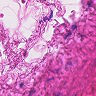
Metastatic tissue present: no